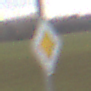
Verkehrszeichen: Vorfahrtsstrasse
Umgebung: Outdoor, RoadRail
Tageszeit: Midday
Wetter: Overcast
Licht: Natural
Jahreszeit: NotSpecified
Kontrast: LowContrast